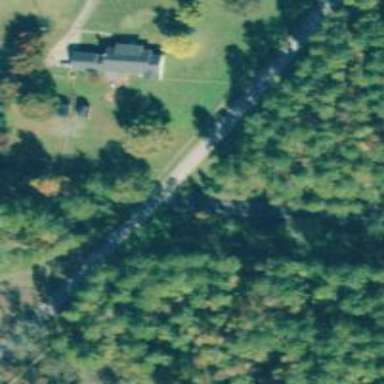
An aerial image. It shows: Unmarked road crossing.